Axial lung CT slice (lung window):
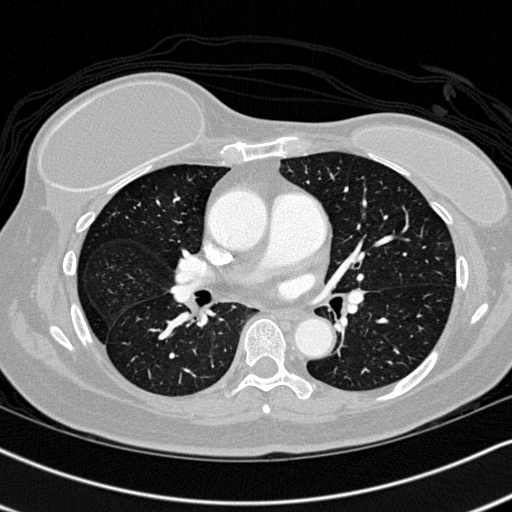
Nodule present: no